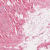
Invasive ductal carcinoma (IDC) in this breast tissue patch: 0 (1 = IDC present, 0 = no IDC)